Interaction volume radius: 5 \u00c5
Interaction volume height: 30 \u00c5
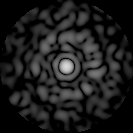
Disorder parameter: 0.8112